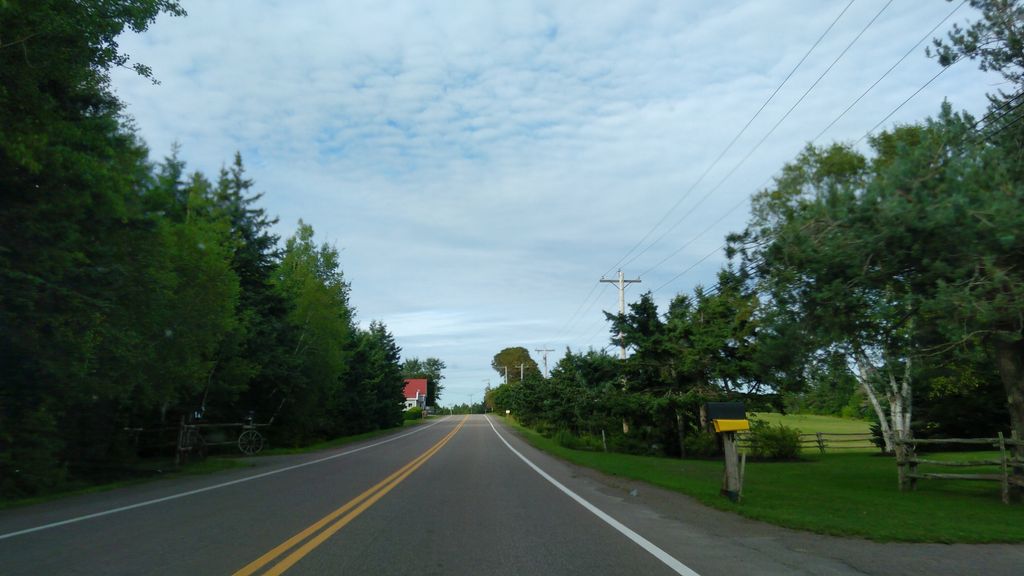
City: charlottetown